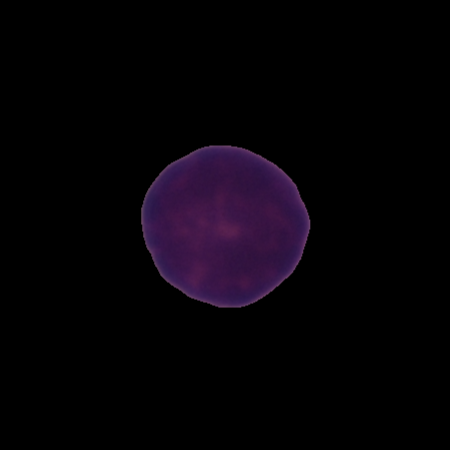
Label: healthy